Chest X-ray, PA view. Patient: 46 years old, sex F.
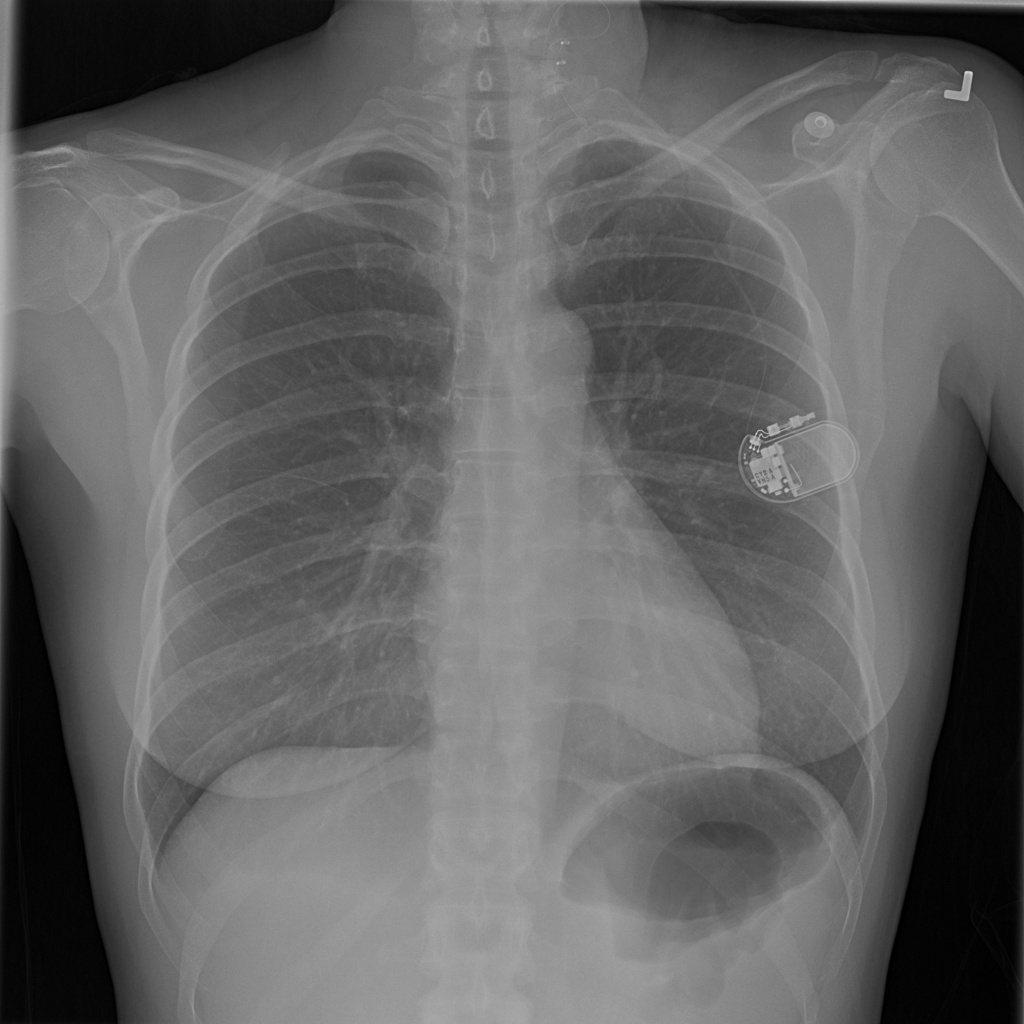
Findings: No Finding